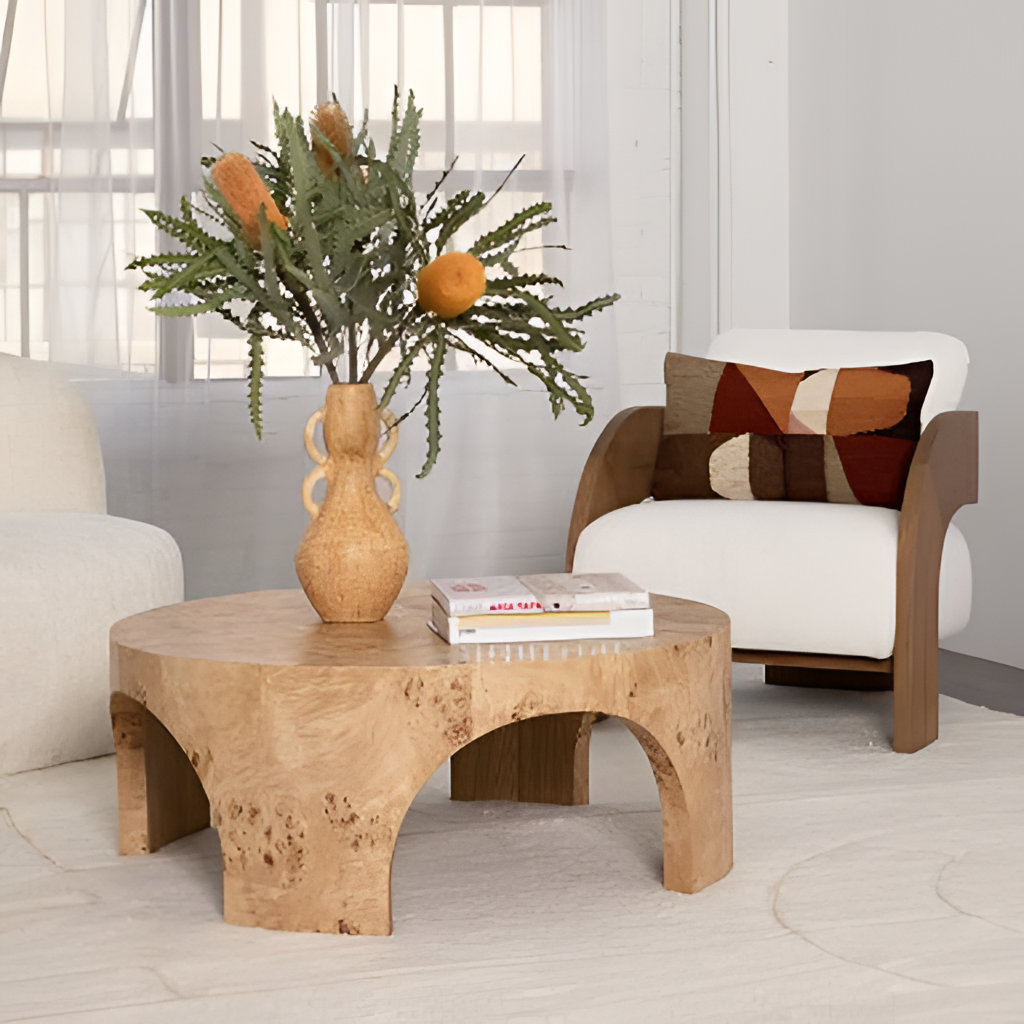
wood coffee table, living room, wood flooring, with plank pattern, minimalist, white paint wallpaper, with solid pattern